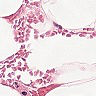
Metastatic tissue present: no